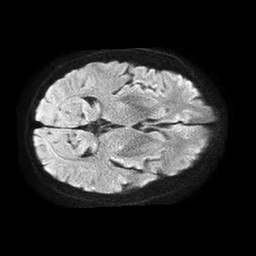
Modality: TRACE
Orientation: axial
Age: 56
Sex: male
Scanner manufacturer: philips
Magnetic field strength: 1.5 T
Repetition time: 4.6 s
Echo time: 0.08517 s